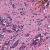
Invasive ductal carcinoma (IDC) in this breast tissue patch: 1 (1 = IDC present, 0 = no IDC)